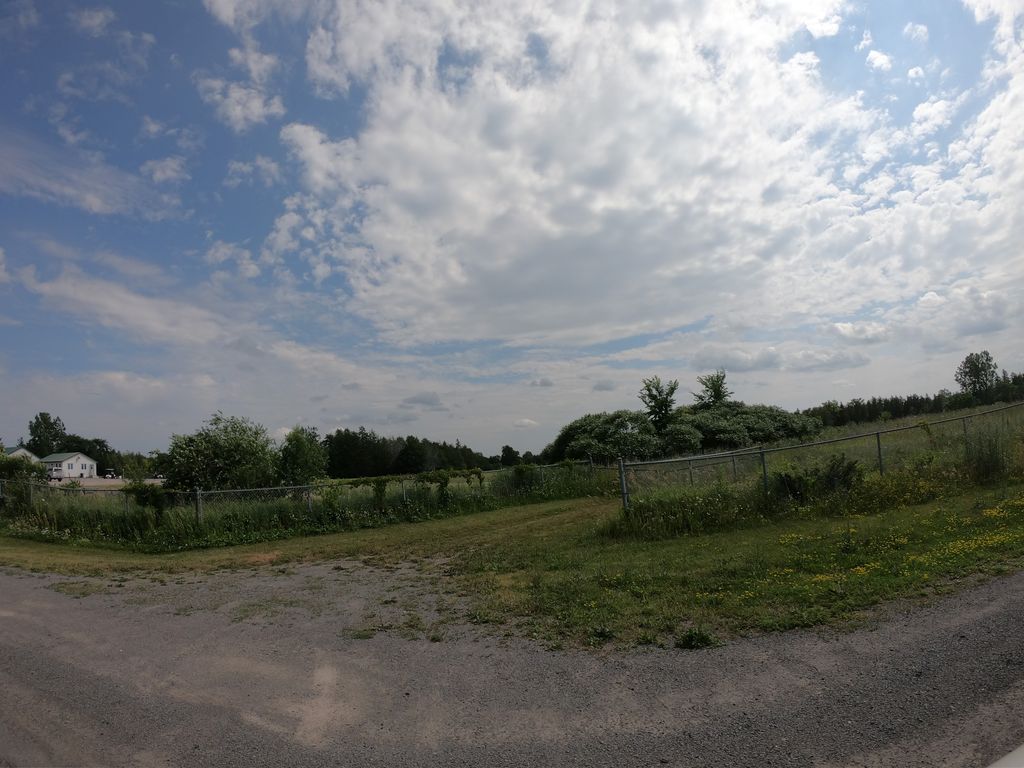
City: ottawa-gatineau